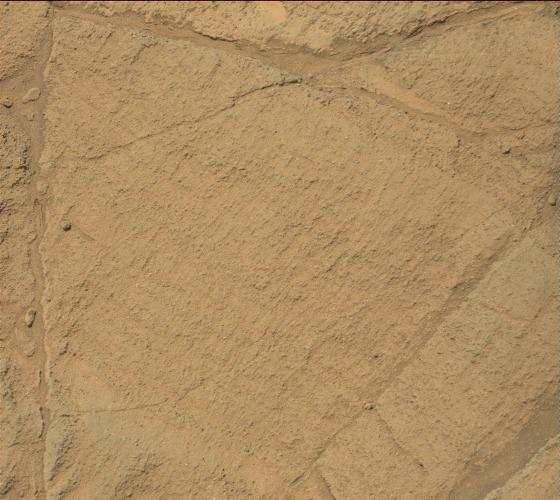
Terrain classes present: Bedrock